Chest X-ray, AP view. Patient: 45 years old, sex M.
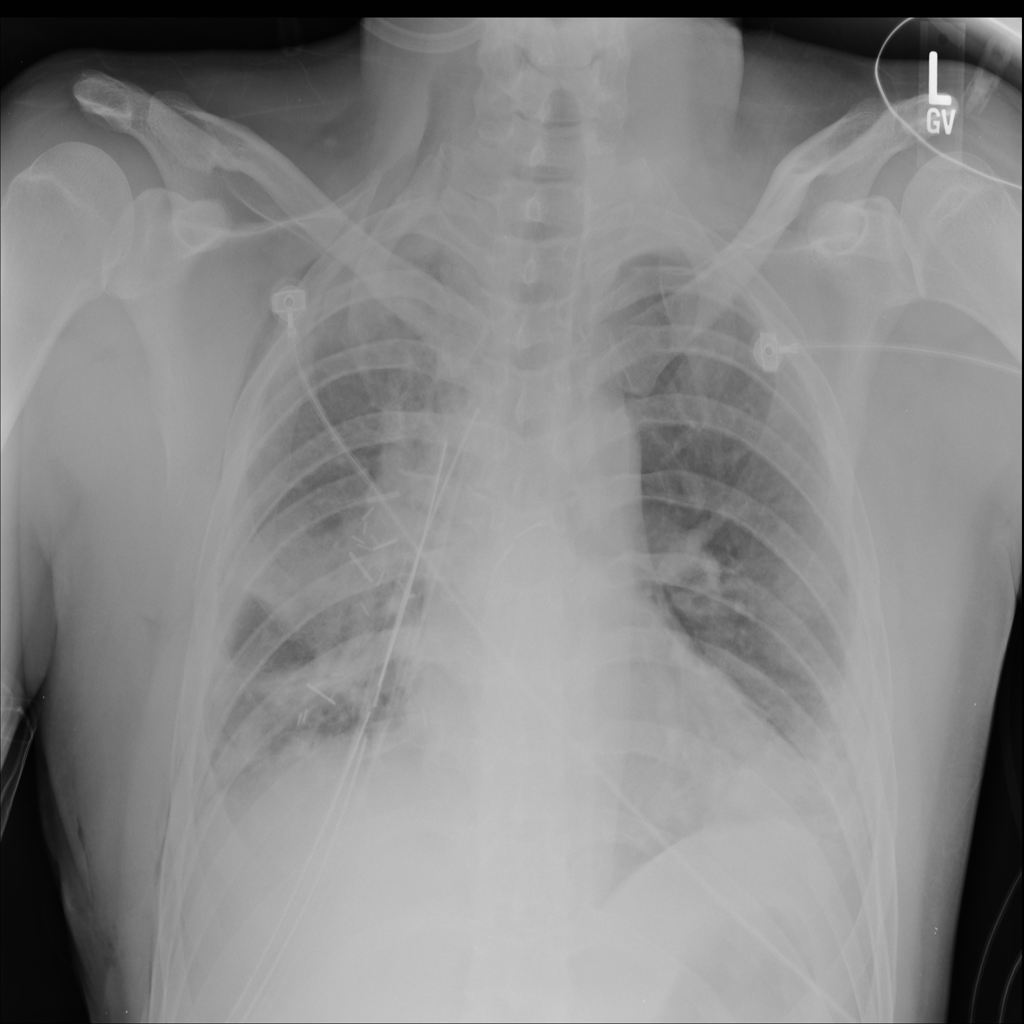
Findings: Atelectasis, Infiltration, Nodule, Pneumothorax